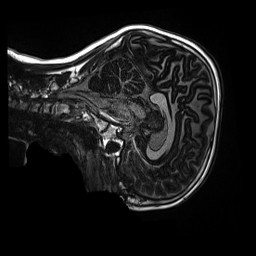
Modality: MP2RAGE
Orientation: sagittal
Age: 11
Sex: male
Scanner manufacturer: siemens
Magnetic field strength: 3 T
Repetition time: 4 s
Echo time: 0.00303 s